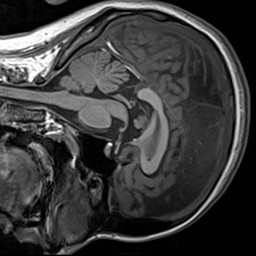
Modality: T1w
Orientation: sagittal
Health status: healthy
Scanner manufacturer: siemens
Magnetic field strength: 3 T
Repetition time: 1.9 s
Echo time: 0.00227 s